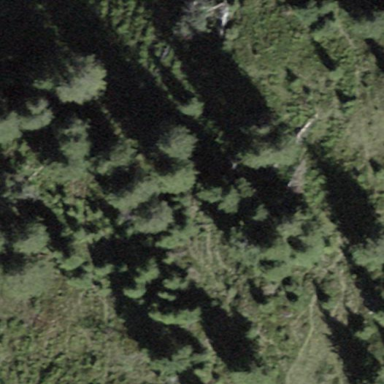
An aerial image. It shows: Forest area.